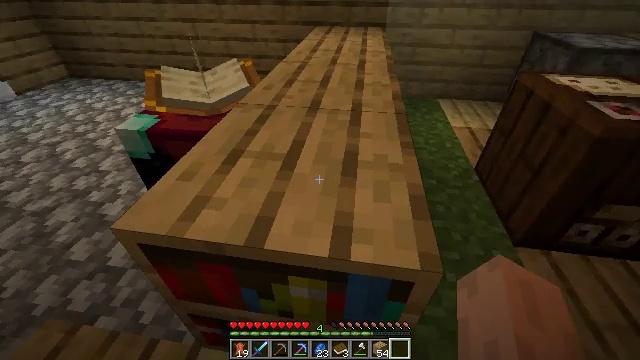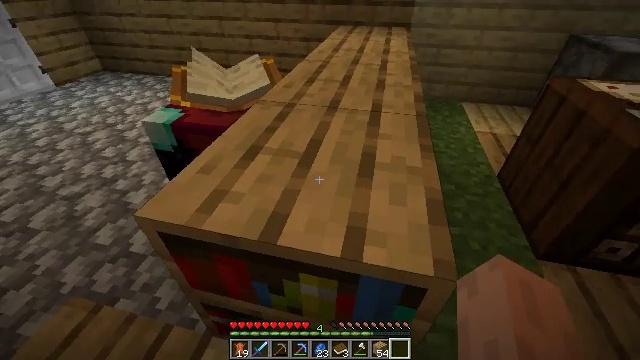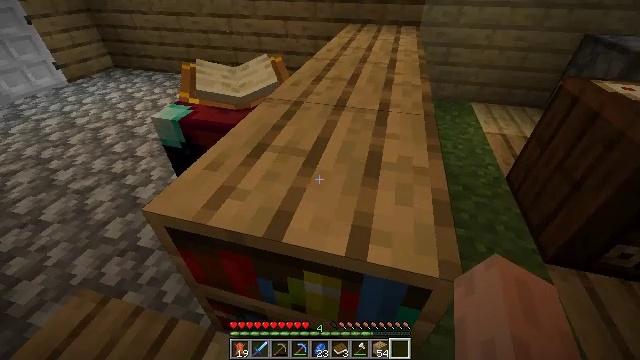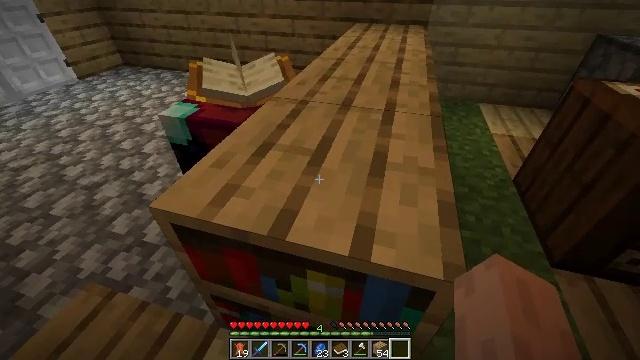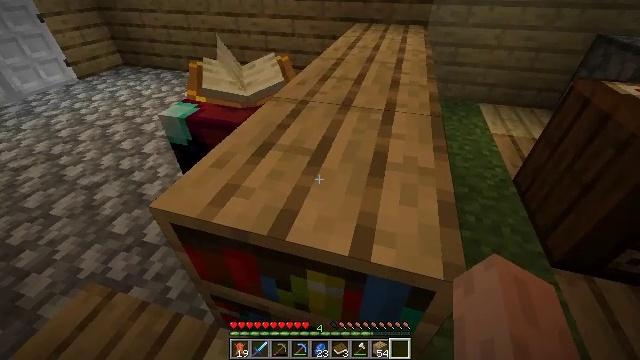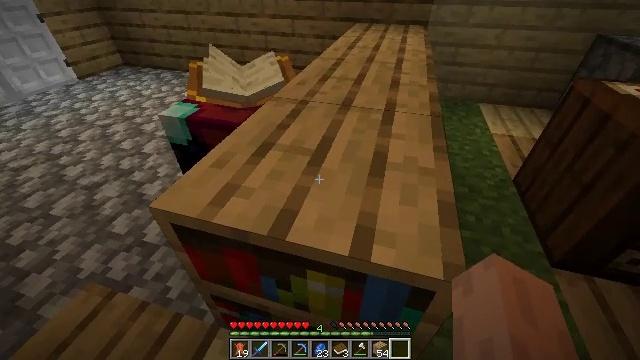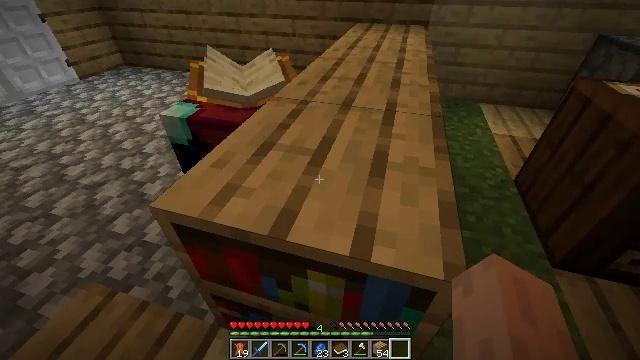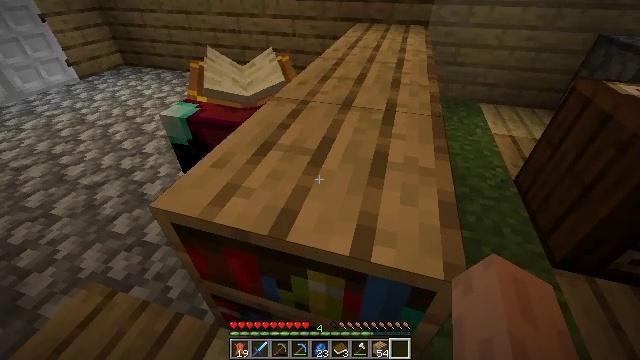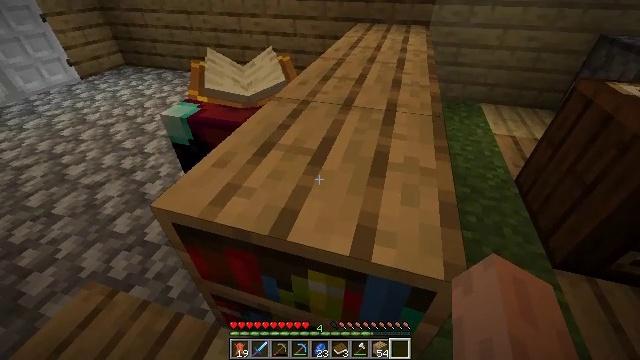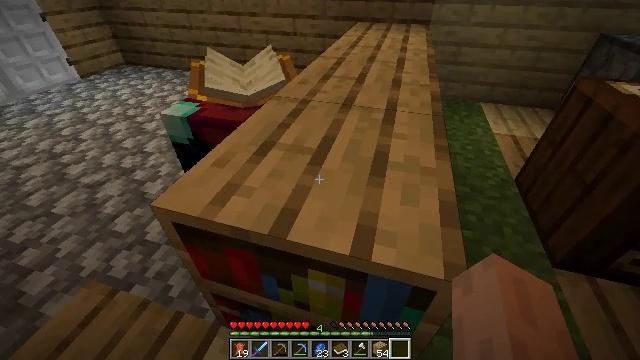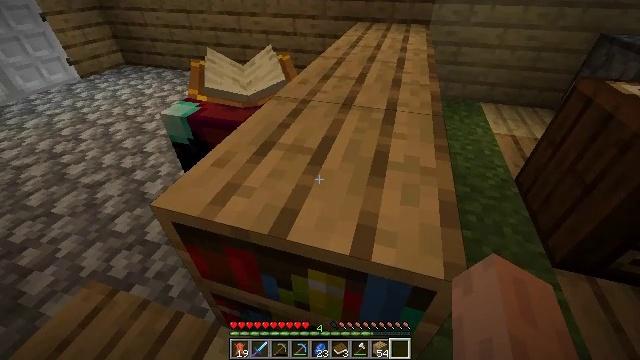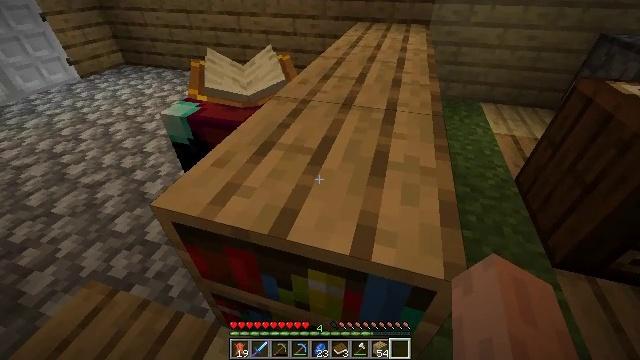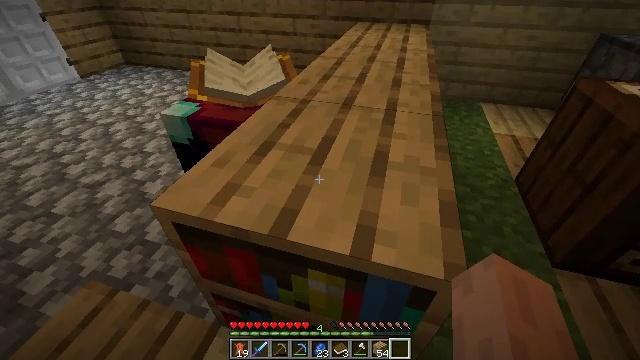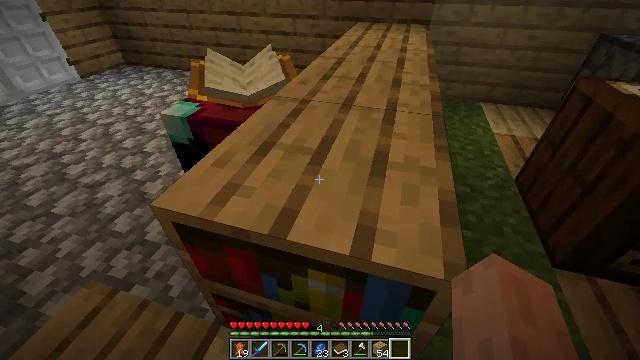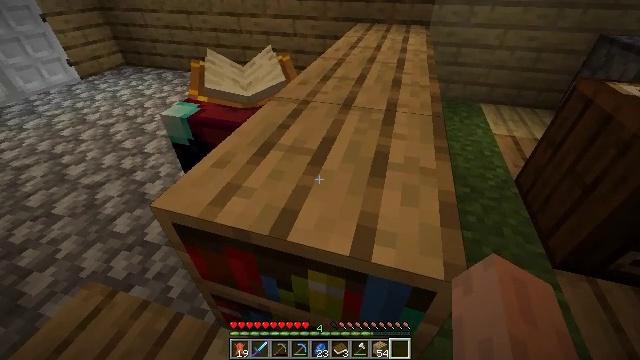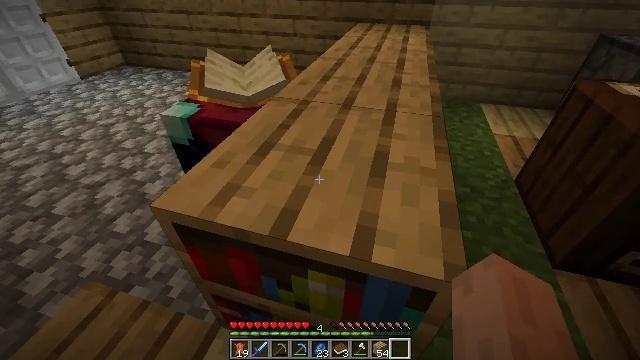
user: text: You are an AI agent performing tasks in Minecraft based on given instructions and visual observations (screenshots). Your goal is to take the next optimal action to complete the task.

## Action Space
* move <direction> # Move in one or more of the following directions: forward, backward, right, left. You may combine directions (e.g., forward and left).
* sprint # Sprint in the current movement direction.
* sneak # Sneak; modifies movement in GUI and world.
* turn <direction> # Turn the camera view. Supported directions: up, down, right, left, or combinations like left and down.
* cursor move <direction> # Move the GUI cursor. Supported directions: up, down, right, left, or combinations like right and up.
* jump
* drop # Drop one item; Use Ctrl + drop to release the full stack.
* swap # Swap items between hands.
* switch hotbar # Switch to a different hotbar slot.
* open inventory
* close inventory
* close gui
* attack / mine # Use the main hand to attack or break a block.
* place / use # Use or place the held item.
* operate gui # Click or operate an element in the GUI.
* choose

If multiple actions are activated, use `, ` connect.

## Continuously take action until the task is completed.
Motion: motion action
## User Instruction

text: Collect books by breaking the bookshelf.
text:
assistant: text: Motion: turn left
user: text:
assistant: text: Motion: turn left
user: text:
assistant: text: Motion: turn left
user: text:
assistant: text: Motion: no_op
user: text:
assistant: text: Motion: no_op
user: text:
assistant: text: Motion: no_op
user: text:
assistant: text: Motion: no_op
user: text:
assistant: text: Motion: no_op
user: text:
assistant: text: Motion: no_op
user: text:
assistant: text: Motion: no_op
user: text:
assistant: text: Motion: no_op
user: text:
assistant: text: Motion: no_op
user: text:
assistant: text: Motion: no_op
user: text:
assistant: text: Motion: no_op
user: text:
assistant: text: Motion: no_op
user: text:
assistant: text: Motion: no_op
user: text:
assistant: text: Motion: no_op
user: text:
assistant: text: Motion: attack / mine
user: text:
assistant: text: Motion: attack / mine
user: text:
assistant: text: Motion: attack / mine
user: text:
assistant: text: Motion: attack / mine
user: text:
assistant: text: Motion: attack / mine
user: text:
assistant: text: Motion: attack / mine
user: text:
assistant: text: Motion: attack / mine
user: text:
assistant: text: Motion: attack / mine
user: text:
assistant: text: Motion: attack / mine
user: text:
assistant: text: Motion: attack / mine
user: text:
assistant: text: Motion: attack / mine
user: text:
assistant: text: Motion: attack / mine
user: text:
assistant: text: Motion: attack / mine